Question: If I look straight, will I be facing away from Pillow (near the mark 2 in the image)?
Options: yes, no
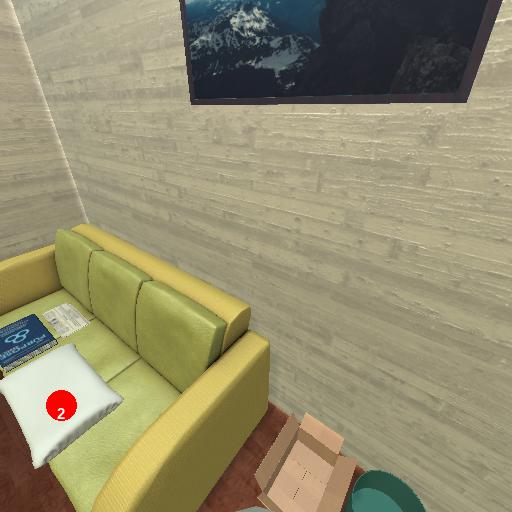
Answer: yes